Question: The same user control displays notes at different levels of ASPxGridView nesting. How to parametrize the user control?
I want to display a ASPxGridView for . Each DetailRow for the project displays the nested ASPxGridView with and another ASPxGridView at the same level (inside the same DetailRow).
The Milestones grid view row can also be expanded to show details. The detail of the milestone contains also -- at a different level of nesting. See the picture:
The green-framed ASPxGridView with its SqlDataSource (named 'dsNotes') is the user control named 'NotesControl'.
The upper-level 'NotesControl' displays the UNION of notes of both the project and of all the project milestones. If the user wants, he/she can expand the milestone to see only the notes related to the milestone.
The SqlDataSource of the 'NotesControl' uses the stored procedure 'sp_notes' with arguments '@idproj' and '@idmilestone'. The default value '-1' says that the argument should not apply. This way the 'sp_notes' can return or all notes for all projects, all notes for a given project (that is the project and its milestones), or only the given milestone notes.
How should I correctly pass the 'idproj' and 'idmilestone' to the 'NotesControl' user component?
Earlier, my 'NotesControl' used '..._BeforePerformDataSelect' event handler to fill 'Session["idproj"]' and 'Session["idmilestone"]'. The SqlDataSource arguments of the 'dsNotes' were bound to the Session. However, the 'Session' lookup table is global, and it is not capable to store the argument values for separate instances of the 'NotesControl'.
What is the recommended way to do that? Possibly some alternatives?
Adopting the advice to introduce the 'NotesControl'-class properties named 'ProjectID' and 'MilestoneID', and having the following definition of the 'dsNotes' datasource in the 'NotesControl.ascx'... Can I modify the HTML fragment so, that it pass the property values somehow?
'''
<asp:SqlDataSource ID="dsNotes" runat="server" ConnectionString="<%$ ConnectionStrings:app_db_ConnectionString %>" SelectCommand="sp_notes" SelectCommandType="StoredProcedure">
<SelectParameters>
<asp:SessionParameter DefaultValue="" Name="idproj" SessionField="idproj" Type="Int32" />
<asp:SessionParameter DefaultValue="" Name="idmilestone" SessionField="idmilestone" Type="Int32" />
</SelectParameters>
</asp:SqlDataSource>
'''
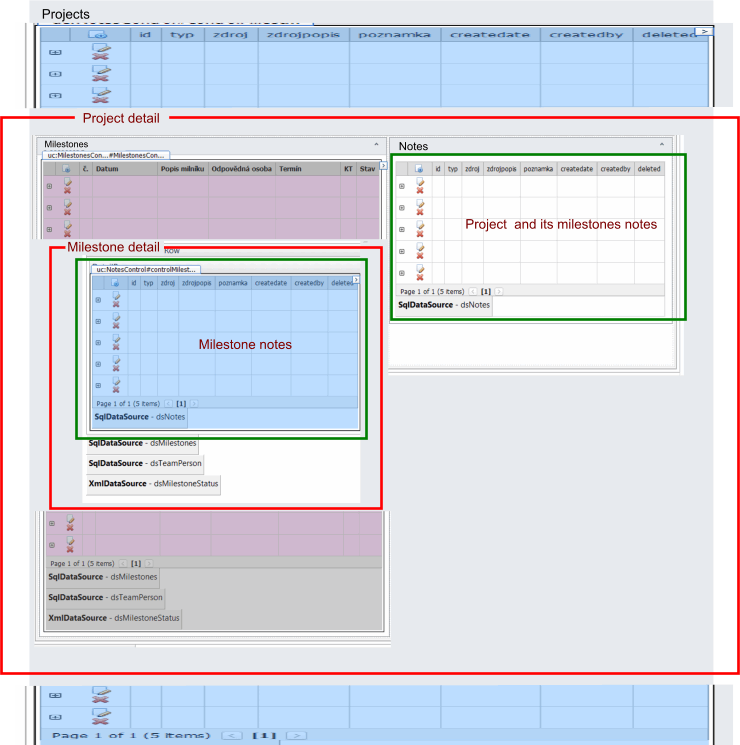
Answer: You need to create two public properties in the user control.
Then set them when you want to access the user control and then use that properties to bind the 'datasource'.
Example-
'''
namespace projects.WebApplication.mySystem.Controls
{
public partial class myusercontrol: System.Web.UI.UserControl
{
public event EventHandler Close;
public event EventHandler Show;
public int MilestoneID{get;set;}
public int ProjectID{get;set;}
protected void Page_Load(object sender, EventArgs e)
{
if(!IsPostBack)
{
yourgridview.Datasource= MyDatabaseHelper.GetGridData(MilestoneID,ProjectID);
yourgridview.DataBind();
}
}
}
}
'''
---
There are two ways to achieve what you want
1) Going by your current HTML code and using session variables just update the session variables in properties set
'''
private int _mileStoneID = int.MinValue;
public int MilestoneID{get{return _mileStoneID;}set{
Session["idmilestone"] = value;
_mileStoneID = value;
}}
'''
and do the same for the other property
2) You can change your ASP tag script code as below,
'''
<SelectParameters>
<asp:Parameter Name="MilestoneID" Type="Int32" DefaultValue=0/>
<asp:Parameter Name="ProjectID" Type="Int32" DefaultValue=0/>
</SelectParameters>
'''
and then in 'pageload'
'''
protected void Page_Load(object sender, EventArgs e)
{
if(!IsPostBack)
{
dsNotes.SelectParameters["MilestoneID"].DefaultValue = MilestoneID.ToString();
dsNotes.SelectParameters["ProjectID"].DefaultValue = ProjectID.ToString();
}
}
'''
- Code is not tested might need to tweak as your need.